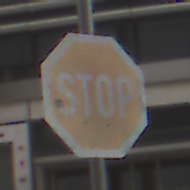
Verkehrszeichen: Stop
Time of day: Midday
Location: Outdoor (Urban)
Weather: Overcast
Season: NotSpecified
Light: Natural